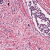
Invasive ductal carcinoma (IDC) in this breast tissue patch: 1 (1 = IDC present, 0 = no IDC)